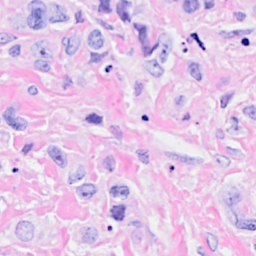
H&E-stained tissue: Breast